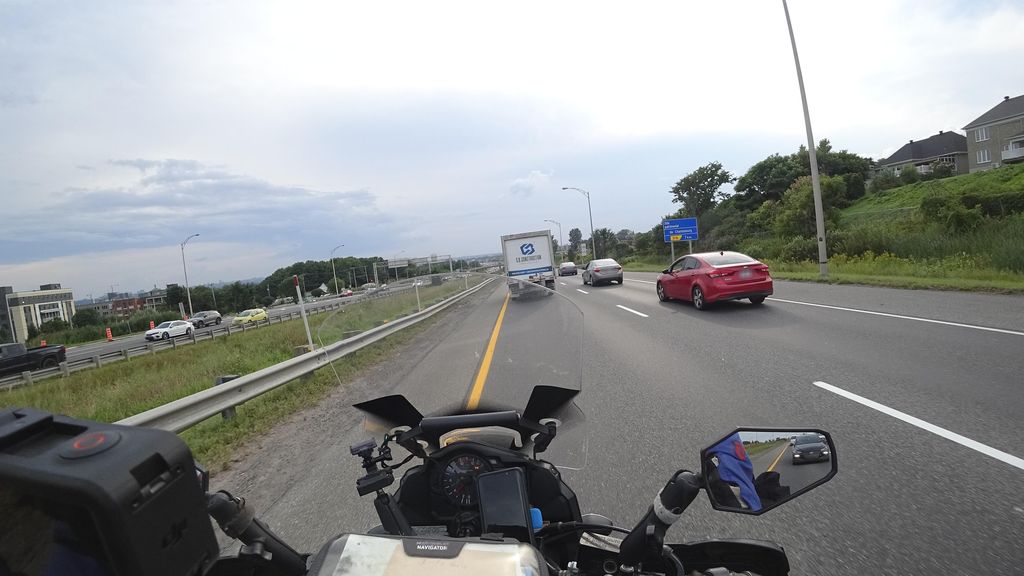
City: quebec_city